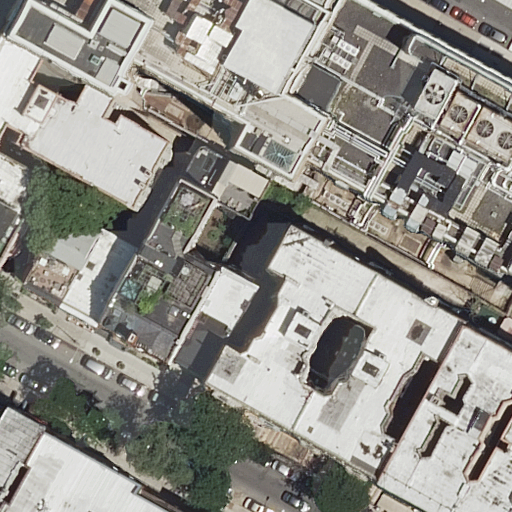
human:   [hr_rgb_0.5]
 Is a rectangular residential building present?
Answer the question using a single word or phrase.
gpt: yes

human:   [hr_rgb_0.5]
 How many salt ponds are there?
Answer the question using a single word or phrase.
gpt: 0

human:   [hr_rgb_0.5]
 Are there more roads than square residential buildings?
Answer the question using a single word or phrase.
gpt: yes

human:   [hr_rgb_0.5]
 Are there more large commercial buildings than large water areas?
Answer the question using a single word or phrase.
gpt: no

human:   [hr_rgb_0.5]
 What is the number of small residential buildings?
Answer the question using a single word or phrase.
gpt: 4

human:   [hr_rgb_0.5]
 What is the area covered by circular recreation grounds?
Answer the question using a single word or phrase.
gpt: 0m2

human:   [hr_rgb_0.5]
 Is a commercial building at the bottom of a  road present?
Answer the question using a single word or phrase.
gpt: no

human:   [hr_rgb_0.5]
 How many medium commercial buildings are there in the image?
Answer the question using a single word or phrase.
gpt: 0

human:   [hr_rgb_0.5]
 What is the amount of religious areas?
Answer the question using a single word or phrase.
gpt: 0

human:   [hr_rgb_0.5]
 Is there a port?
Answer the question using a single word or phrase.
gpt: no

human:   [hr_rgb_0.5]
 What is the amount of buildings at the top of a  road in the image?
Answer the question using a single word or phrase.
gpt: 10

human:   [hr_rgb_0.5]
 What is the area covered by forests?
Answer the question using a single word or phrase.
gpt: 0m2

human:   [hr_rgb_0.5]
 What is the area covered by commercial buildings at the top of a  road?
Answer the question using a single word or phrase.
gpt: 0m2

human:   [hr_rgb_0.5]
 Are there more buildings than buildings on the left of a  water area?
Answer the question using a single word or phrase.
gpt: yes

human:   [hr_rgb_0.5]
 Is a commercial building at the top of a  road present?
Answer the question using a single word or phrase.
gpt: no

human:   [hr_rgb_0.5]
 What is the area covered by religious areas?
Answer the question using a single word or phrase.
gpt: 0m2

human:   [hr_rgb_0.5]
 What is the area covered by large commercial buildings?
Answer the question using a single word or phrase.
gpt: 0m2

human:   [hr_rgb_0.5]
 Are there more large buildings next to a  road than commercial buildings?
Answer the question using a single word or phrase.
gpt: yes

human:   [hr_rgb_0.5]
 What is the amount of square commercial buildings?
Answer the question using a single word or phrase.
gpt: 0

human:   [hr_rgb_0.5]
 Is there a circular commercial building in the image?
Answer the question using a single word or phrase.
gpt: no

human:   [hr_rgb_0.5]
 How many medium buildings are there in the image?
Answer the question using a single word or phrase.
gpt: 8

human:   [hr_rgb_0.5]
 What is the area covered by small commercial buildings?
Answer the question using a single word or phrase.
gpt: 0m2

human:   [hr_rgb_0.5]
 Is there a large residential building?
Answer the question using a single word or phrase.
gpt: yes

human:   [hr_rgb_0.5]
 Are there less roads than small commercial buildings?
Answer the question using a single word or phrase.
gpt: no

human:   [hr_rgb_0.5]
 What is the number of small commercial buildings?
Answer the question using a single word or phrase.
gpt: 0

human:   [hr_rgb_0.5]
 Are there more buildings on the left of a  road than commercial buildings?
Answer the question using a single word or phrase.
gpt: yes

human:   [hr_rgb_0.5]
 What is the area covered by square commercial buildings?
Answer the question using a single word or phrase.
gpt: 0m2

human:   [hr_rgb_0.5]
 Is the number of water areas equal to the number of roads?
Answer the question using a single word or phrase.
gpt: no

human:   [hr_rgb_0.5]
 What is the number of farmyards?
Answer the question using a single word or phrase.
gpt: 0

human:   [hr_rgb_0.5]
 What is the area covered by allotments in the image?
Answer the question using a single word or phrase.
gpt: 0m2

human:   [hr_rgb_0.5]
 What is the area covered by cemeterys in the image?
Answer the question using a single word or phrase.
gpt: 0m2

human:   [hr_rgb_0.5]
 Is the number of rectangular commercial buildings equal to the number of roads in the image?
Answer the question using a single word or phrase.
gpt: no

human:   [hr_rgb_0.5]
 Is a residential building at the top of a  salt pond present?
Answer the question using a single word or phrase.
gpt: no

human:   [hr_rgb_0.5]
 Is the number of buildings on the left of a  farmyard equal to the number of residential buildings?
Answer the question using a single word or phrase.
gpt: no

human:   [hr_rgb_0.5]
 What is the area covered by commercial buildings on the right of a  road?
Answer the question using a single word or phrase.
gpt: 0m2

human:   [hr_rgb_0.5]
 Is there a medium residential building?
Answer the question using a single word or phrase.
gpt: yes